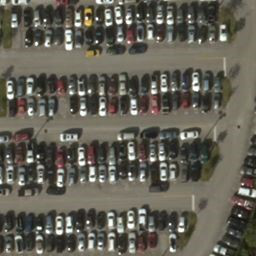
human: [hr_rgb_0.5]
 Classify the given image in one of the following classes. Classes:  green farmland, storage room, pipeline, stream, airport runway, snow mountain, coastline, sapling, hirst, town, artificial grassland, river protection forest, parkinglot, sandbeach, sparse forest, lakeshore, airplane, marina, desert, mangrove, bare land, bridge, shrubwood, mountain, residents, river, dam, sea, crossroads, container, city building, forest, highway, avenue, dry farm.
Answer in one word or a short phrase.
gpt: parkinglot